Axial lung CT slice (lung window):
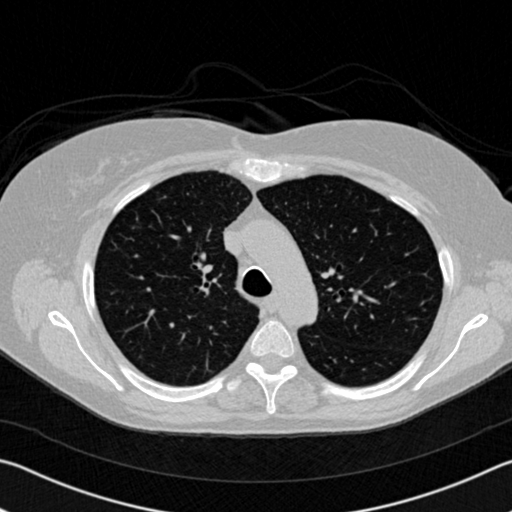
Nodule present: yes
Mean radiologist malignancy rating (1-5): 3